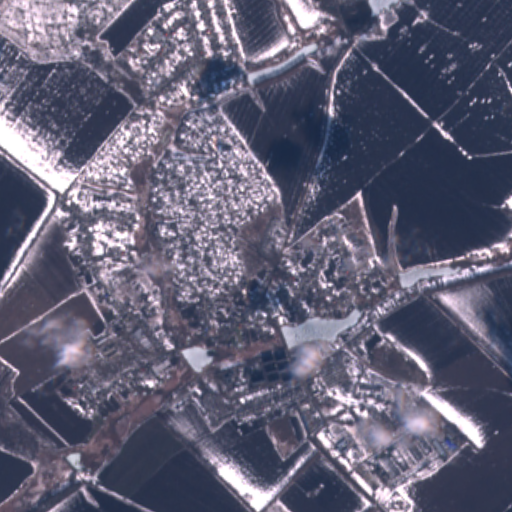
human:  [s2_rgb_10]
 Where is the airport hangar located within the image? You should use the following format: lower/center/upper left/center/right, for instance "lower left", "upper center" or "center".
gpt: The airport hangar is located in the lower right of the image.
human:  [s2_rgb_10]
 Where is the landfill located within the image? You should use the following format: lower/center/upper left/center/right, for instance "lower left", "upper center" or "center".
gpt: The landfill is located in the lower left of the image.
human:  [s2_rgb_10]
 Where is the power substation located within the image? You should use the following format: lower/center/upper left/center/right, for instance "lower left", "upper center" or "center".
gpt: The power substation is located in the lower right of the image.
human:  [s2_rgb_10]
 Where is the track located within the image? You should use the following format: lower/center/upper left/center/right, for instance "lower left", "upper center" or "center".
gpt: There is no track in the image.